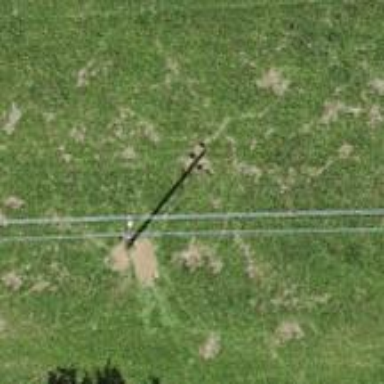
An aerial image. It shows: Utility pole as the man-made structure.